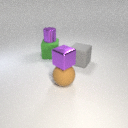
large green rubber cube below small purple metal cylinder